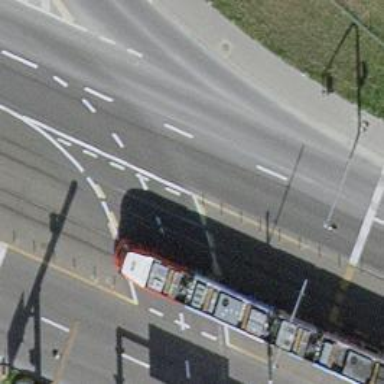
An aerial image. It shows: Tram railway line with electrified contact line.